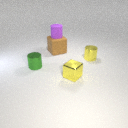
small yellow metal cube to the right of small green metal cylinder